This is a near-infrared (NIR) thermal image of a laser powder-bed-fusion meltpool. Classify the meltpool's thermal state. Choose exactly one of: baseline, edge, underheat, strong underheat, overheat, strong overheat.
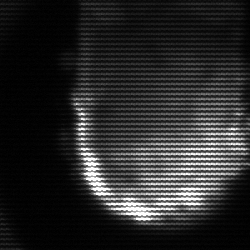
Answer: baseline